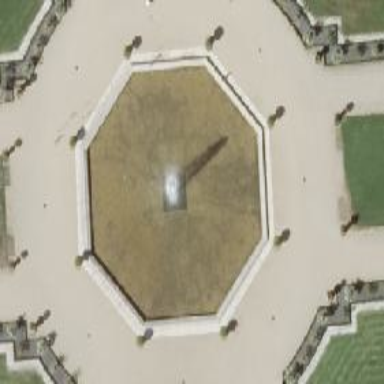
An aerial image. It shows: Fountain.